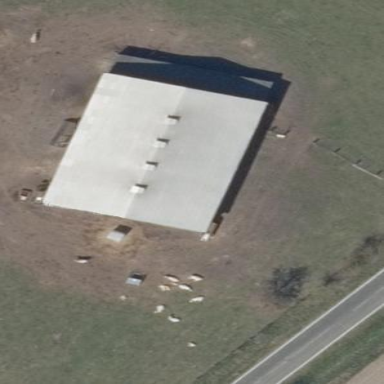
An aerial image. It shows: Farm auxiliary building.